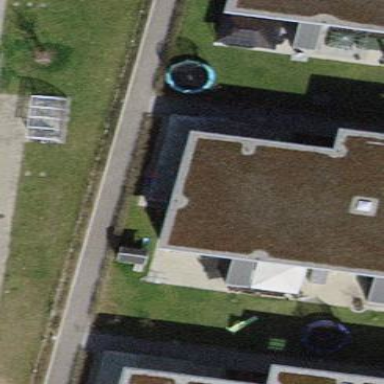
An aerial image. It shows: Building with flat roof.